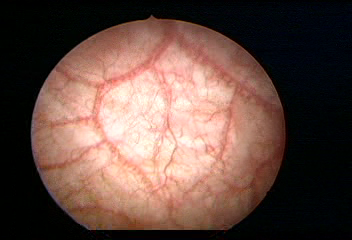
Modality: WLC
Class: Normal mucosa
Bladder cancer association: No